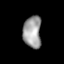
Tissue: lung
Cell type: Epithelial cells
Senescence score: 0.1939
Nuclear area (px): 569
Mean DAPI intensity: 157.306